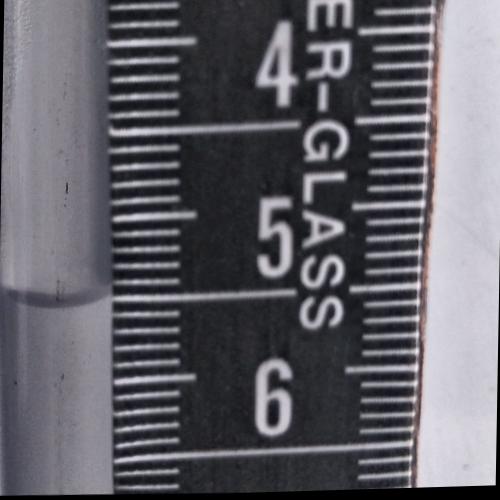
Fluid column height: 5.5 cm